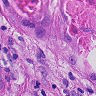
Metastatic tissue present: yes